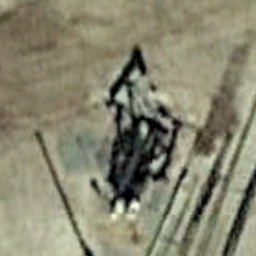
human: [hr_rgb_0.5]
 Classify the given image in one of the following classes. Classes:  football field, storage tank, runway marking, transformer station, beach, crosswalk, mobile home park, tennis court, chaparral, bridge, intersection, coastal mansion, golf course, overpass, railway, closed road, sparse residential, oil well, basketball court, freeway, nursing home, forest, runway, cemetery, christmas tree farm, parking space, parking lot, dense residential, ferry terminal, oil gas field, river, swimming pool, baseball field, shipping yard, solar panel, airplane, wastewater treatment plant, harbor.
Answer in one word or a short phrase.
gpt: oil well